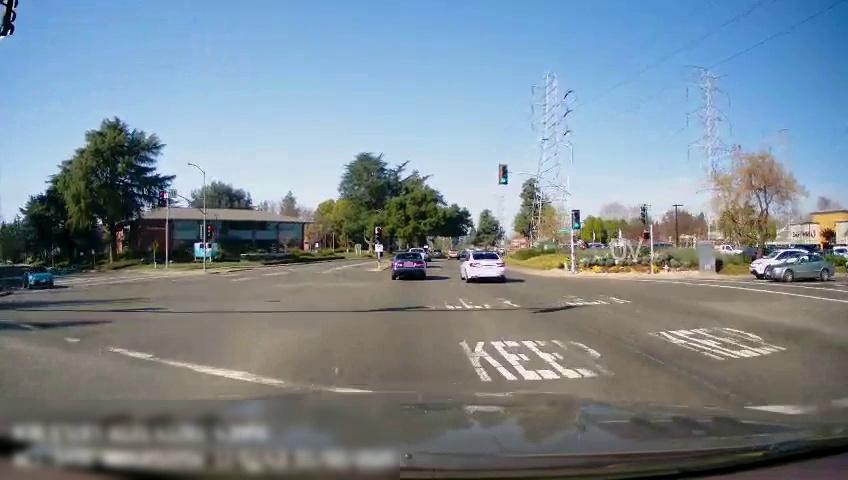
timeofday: Day
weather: Sunny
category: Drivable Space
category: Drivable Space
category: Vehicles | Car
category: Vehicles | Car
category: Vehicles | SUV
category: Vehicles | Truck
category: Vehicles | Car
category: Vehicles | SUV
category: Lanes | Opposite Lane
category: Traffic | Lights
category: Traffic | Lights
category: Traffic | Lights
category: Traffic | Lights
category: Traffic | Lights